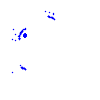
Particle: kaon